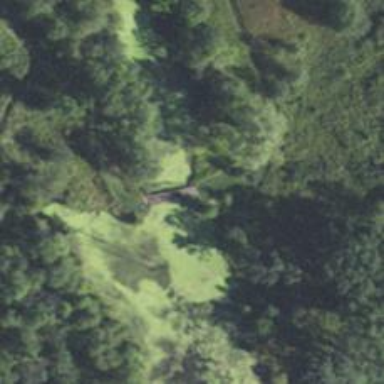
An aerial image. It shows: Historic footway bridge.